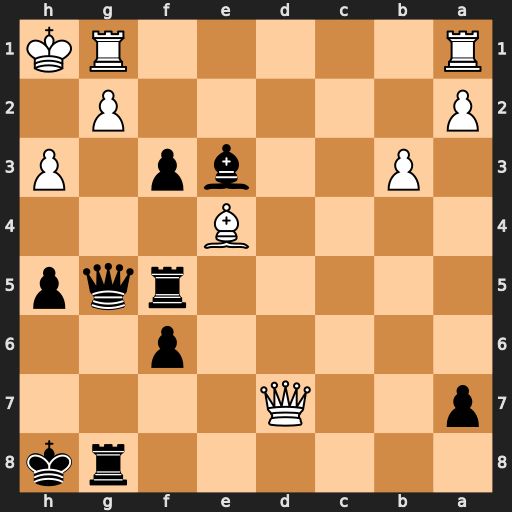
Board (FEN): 6rk/p2Q4/5p2/5rqp/4B3/1P2bp1P/P5P1/R5RK
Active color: b
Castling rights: -
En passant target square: -
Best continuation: Bxg1 Rxg1 fxg2+